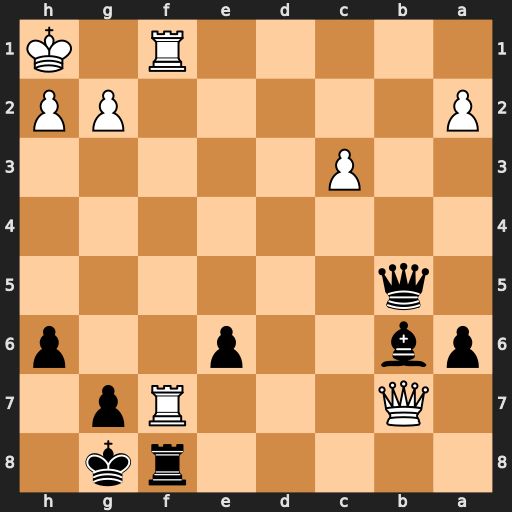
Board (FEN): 5rk1/1Q3Rp1/pb2p2p/1q6/8/2P5/P5PP/5R1K
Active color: b
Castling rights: -
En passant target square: -
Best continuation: Qxf1+ Rxf1 Rxf1#